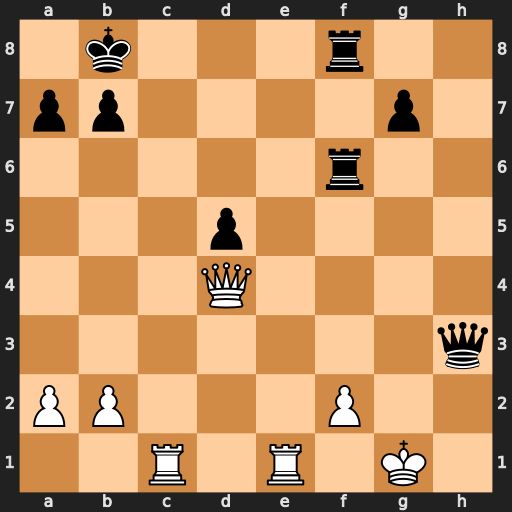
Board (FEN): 1k3r2/pp4p1/5r2/3p4/3Q4/7q/PP3P2/2R1R1K1
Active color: w
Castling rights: -
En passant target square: -
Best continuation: Qe5+ Ka8 Qe8+ Rxe8 Rxe8+ Qc8 Rcxc8#